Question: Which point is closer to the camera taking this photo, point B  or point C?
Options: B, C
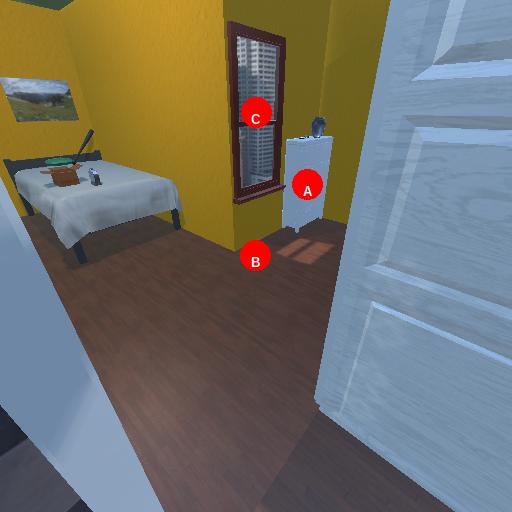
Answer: B